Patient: sex F, age 72
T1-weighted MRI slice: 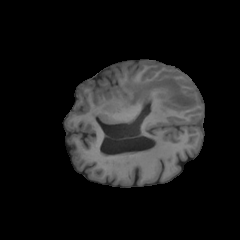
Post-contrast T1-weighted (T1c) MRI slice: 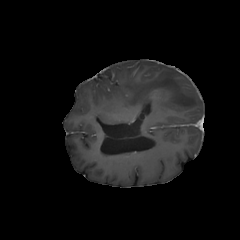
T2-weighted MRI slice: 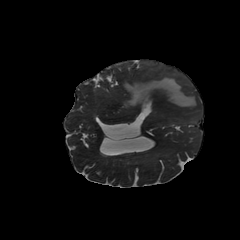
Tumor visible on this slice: yes
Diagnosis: Glioblastoma, IDH-wildtype
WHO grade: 4